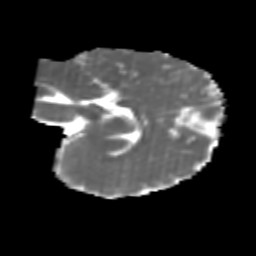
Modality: MD
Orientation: sagittal
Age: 6
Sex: female
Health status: healthy